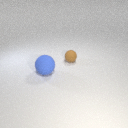
small brown rubber sphere behind large blue rubber sphere